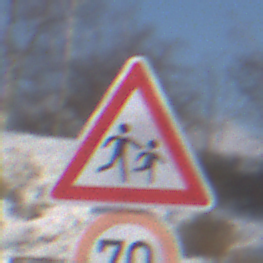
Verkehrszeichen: KinderLinks
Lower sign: Geschwindigkeit70
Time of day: MorningAfternoon
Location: Outdoor (Nature)
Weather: PartlyCloudy
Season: Winter
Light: Natural